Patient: sex F, age 51
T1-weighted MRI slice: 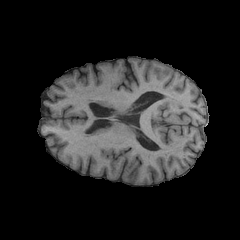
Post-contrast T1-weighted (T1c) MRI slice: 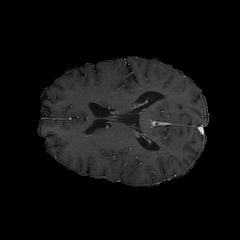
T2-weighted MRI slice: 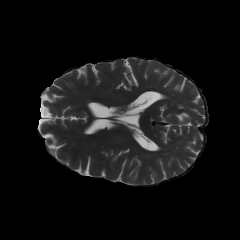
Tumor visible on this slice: no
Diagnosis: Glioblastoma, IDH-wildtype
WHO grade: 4